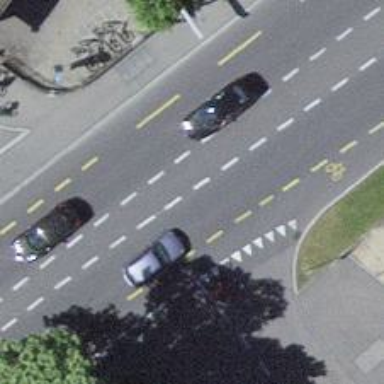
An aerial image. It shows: Asphalt road categorized as primary highway. The left side has shared bus and cycle lane.